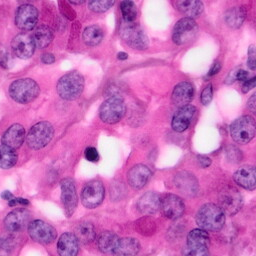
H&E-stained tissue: Pancreatic